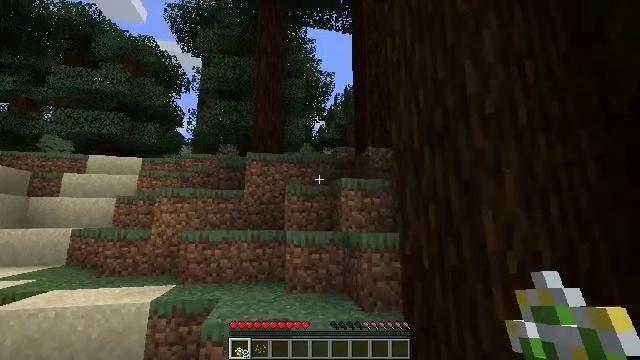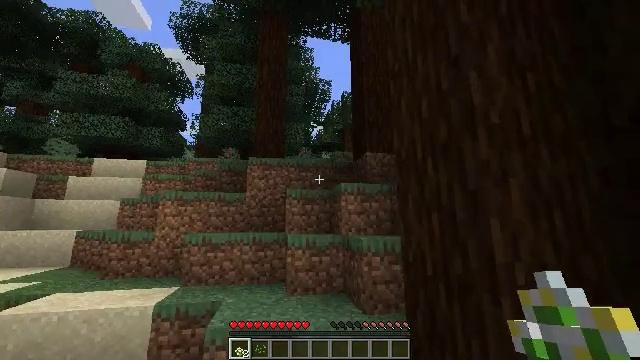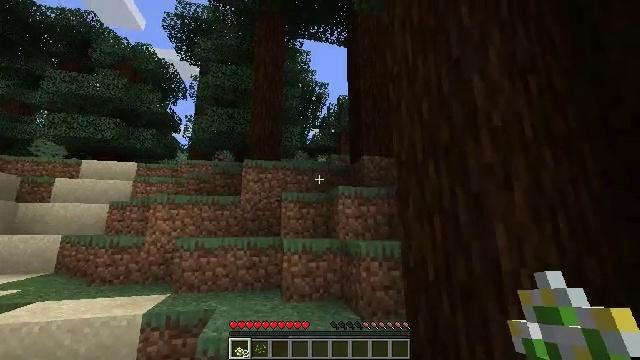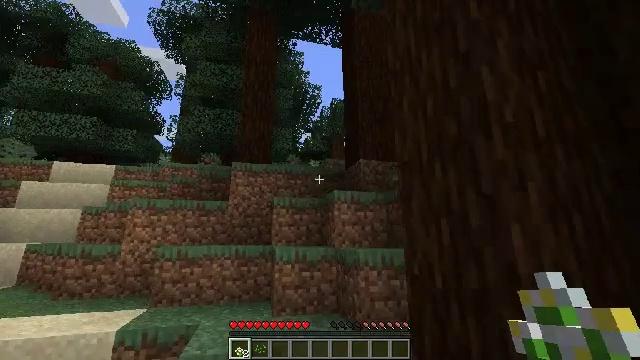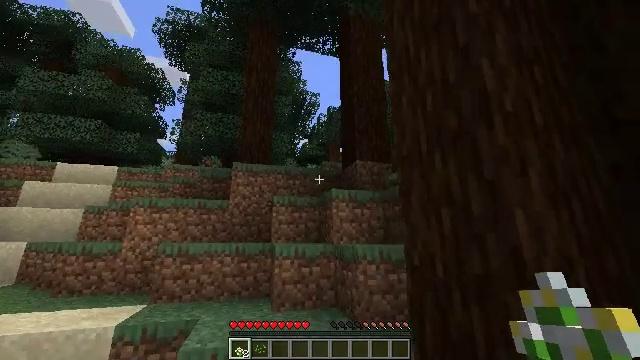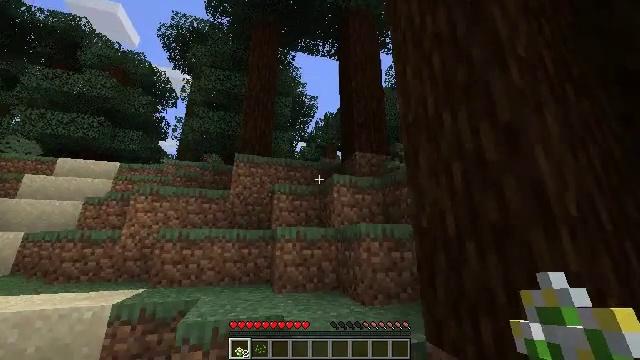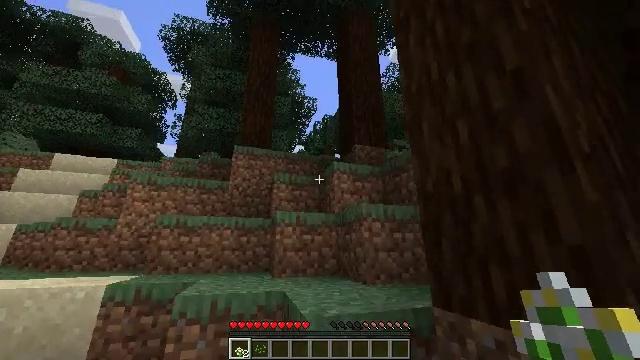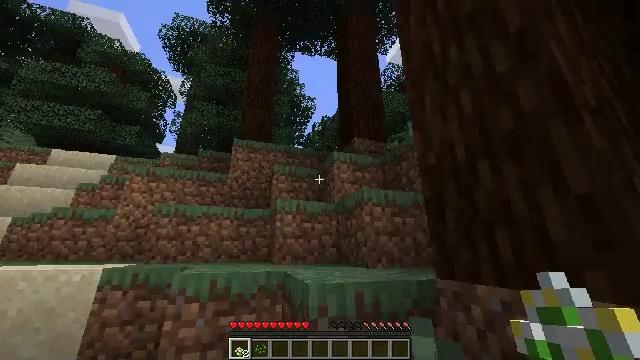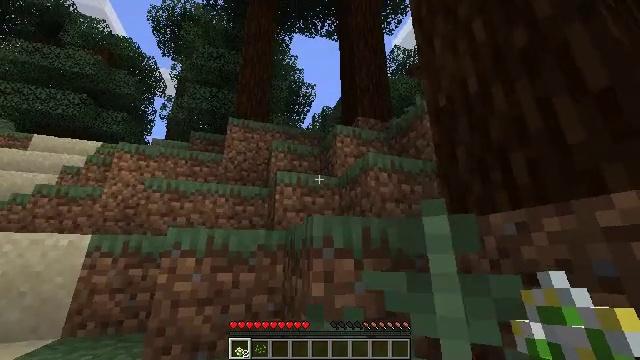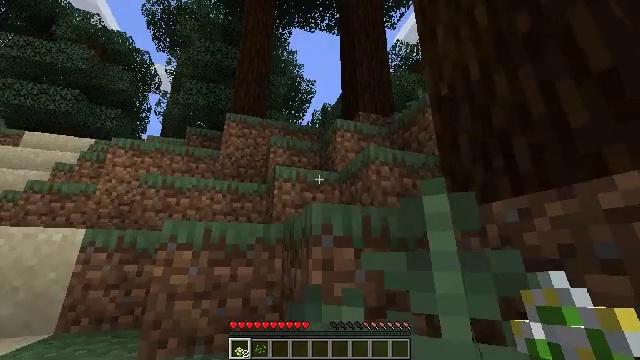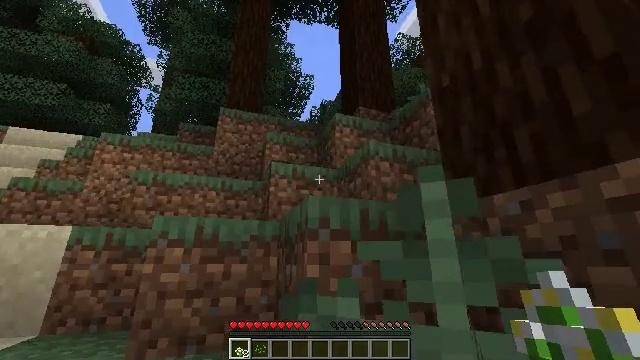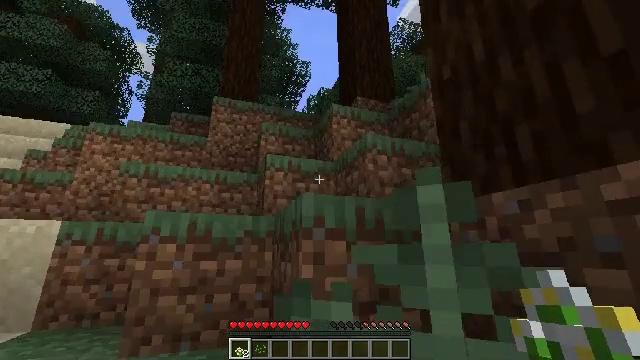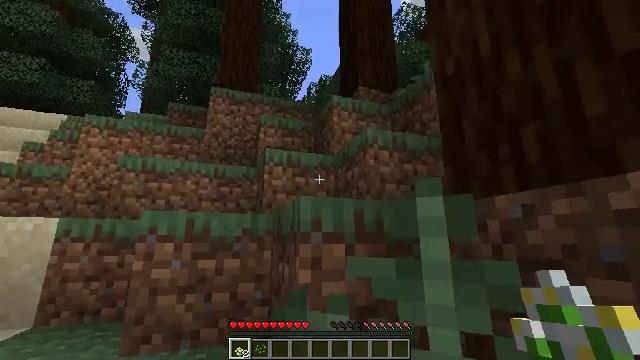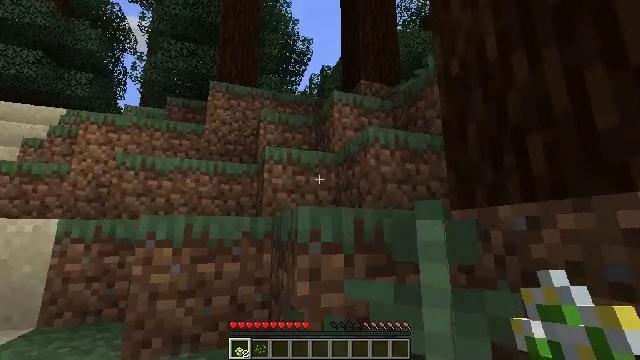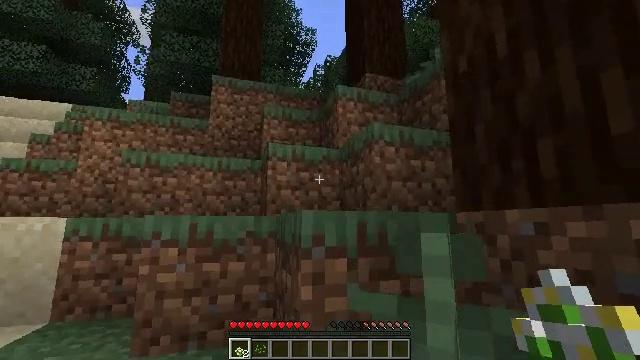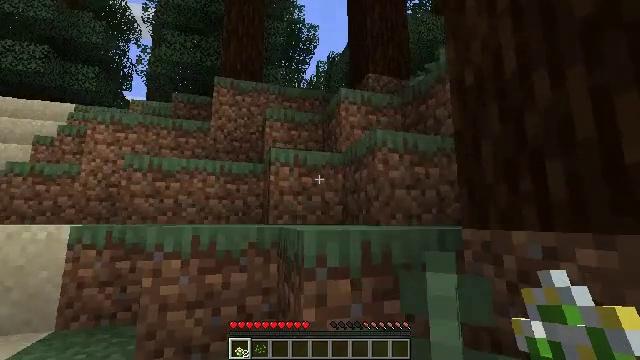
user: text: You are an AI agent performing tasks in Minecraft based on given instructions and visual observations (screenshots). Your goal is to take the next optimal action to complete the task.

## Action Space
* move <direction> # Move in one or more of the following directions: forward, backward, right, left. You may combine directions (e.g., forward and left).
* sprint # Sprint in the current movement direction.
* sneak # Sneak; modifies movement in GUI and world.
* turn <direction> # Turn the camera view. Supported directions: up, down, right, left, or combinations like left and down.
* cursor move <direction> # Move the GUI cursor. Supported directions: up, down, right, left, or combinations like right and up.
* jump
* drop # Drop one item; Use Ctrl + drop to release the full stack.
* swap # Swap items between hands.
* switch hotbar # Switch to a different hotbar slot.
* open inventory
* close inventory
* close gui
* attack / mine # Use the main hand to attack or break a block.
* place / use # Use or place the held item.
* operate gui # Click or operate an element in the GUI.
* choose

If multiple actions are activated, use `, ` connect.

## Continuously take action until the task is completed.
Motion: motion action
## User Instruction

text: Kill the cod.
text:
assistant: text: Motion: move forward, sprint, jump
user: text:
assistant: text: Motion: move forward, sprint, turn right, jump
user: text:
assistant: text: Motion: move forward, sprint, turn right and up, jump
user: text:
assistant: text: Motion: move forward, sprint, turn right and up, jump
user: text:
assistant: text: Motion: move forward, sprint, turn up, jump
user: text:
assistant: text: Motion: move forward, sprint, turn up, jump
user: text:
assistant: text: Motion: move forward, sprint, jump
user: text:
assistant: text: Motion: move forward, sprint, jump
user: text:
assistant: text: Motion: move forward, sprint, jump
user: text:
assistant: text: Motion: move forward, sprint, jump
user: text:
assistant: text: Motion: move forward, sprint, turn down, jump
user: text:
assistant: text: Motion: move forward, sprint, turn down, jump
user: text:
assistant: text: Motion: move forward, sprint, turn down, jump
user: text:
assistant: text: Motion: move forward, sprint, turn left and down, jump
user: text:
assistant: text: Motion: move forward, sprint, jump
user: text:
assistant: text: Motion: move forward, sprint, jump
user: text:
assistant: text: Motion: move forward, sprint, turn down, jump
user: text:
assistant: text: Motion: move forward, sprint, turn left and down, jump
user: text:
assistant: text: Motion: move forward, sprint, turn left and down, jump
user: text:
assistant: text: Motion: move forward, sprint, turn left and down, jump
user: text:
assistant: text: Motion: move forward, sprint, turn left and down, jump
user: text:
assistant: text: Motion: move forward, sprint, turn left and down, jump
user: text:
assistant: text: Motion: move forward, sprint, jump
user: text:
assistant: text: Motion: move forward, sprint, jump
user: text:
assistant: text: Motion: move forward, sprint, jump
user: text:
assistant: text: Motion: move forward, sprint, jump
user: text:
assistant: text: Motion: move forward, sprint, jump
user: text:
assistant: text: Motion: move forward, sprint, jump
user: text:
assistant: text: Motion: move forward, sprint, jump
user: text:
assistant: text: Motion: move forward, sprint, jump